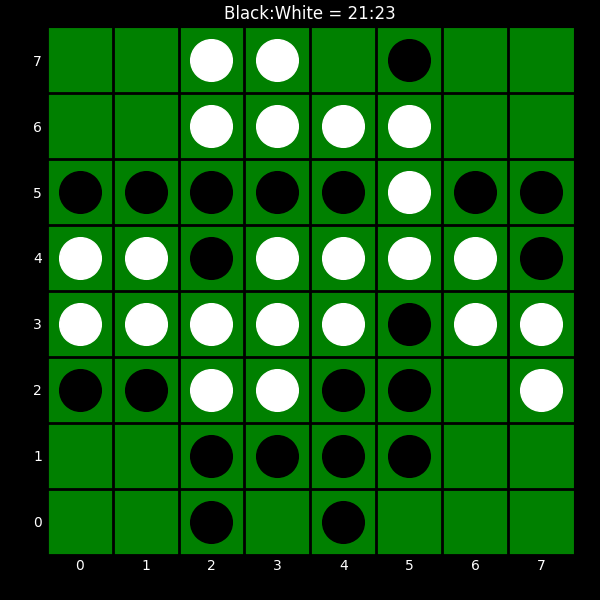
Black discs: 21
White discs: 23